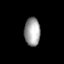
Tissue: lung
Cell type: Myeloid cells
Senescence score: 0.6638
Nuclear area (px): 435
Mean DAPI intensity: 162.37